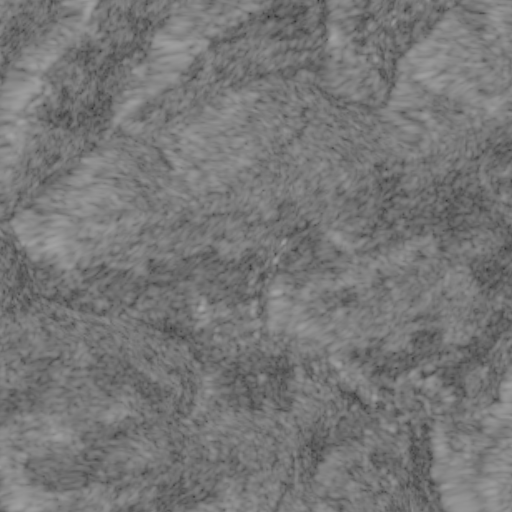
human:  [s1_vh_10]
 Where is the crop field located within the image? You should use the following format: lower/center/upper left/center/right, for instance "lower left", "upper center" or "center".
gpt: The crop field is located in the center right of the image.
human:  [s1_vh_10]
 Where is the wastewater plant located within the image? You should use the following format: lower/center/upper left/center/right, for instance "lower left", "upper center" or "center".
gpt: The wastewater plant is located in the center left of the image.
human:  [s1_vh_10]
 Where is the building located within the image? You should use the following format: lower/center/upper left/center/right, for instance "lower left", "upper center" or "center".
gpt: There is no building in the image.

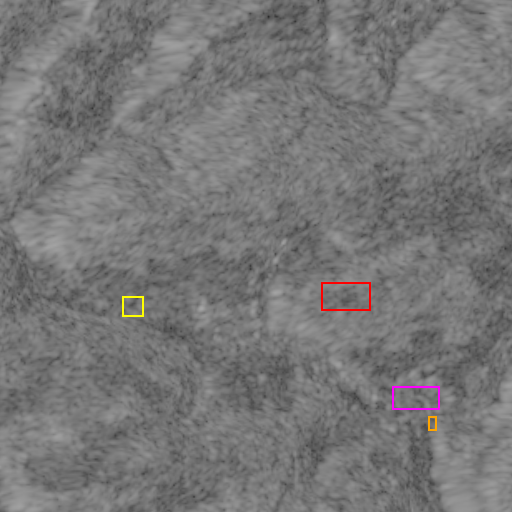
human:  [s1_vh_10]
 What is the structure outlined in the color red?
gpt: The structure outlined in red is a crop field.
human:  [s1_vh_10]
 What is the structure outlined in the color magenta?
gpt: The structure outlined in magenta is a park.
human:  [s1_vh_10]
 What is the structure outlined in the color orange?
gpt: The structure outlined in orange is a parking lot.
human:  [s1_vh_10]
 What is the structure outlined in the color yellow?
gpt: The structure outlined in yellow is a wastewater plant.
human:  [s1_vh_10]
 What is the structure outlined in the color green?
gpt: There is no green outline.